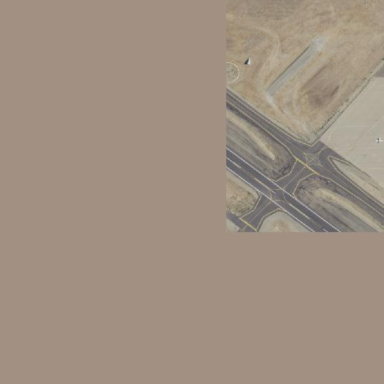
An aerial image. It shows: Runway at airport.